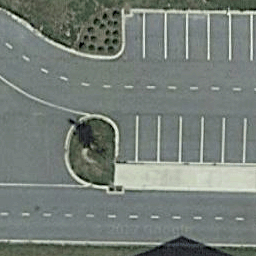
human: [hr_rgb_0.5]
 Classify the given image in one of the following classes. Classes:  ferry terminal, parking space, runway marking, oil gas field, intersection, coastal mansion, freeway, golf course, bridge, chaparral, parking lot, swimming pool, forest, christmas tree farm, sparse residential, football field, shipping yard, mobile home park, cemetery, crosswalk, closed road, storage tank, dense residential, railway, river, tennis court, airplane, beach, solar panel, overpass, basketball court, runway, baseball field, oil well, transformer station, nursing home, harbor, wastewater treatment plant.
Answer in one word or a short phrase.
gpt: parking space